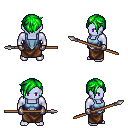
a pixel art fantasy rpg character, male body template, dark elf, purple skin, blue vest, robe skirt, green pixie cut hairstyle, metal gloves, spear, four views (front, back, left, right), 2x2 character sprite sheet, small pixel art, hard edges, no anti-aliasing